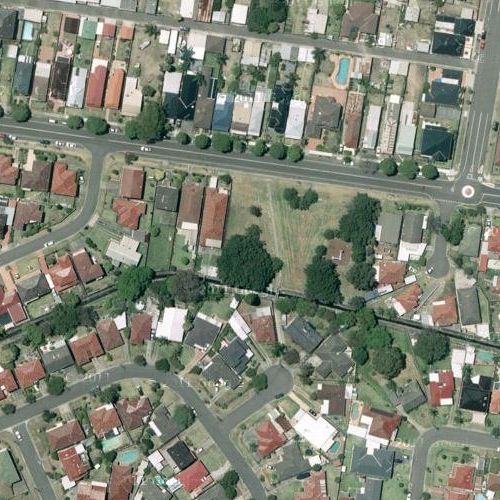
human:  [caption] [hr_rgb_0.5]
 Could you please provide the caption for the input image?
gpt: Many houses arranged neatly with some grasslands beside .

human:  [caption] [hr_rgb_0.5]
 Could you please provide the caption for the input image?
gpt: A residential area with many houses arranged neatly and some grasslands beside .

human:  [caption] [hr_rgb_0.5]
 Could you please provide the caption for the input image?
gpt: This is a residential area with many houses and grasslands .

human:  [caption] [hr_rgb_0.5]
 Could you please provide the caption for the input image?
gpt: Many houses arranged neatly with some grasslands beside .

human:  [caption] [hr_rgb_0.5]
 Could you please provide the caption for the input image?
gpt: A residential area with many houses arranged neatly and some roads go through this area .